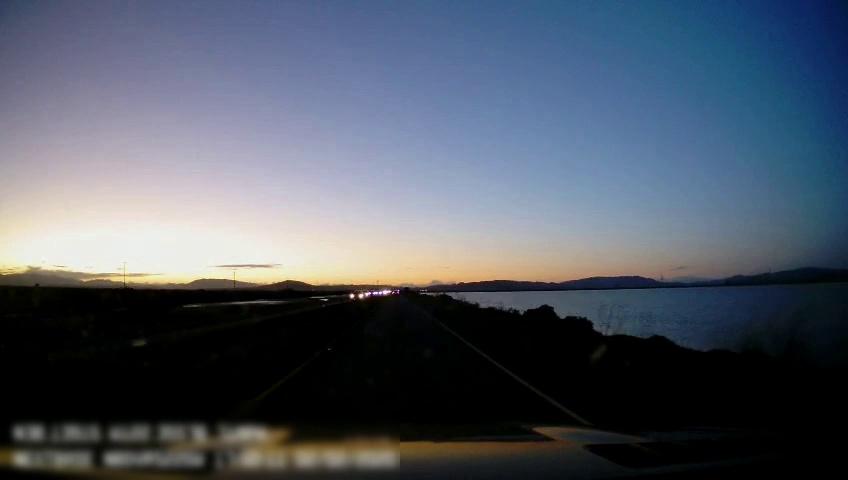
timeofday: Dusk/Dawn/Twilight
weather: Sunny
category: Drivable Space
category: Vehicles | Car
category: Lanes | Current Lane
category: Lanes | Current Lane